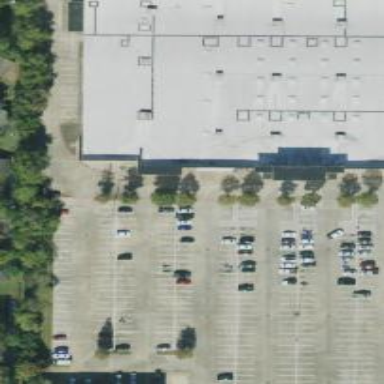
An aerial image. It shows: Parking space.